Question: I am implementing one 'Custom View' inside a 'ViewController' of my app that I call twice with different parameters, but there is a strange behaviour in this.
As you can see in the picture both 'views' are a group of 'UILabel's and 2 'UIImageView's, both 'Custom View's are equals, actually the same code to create those two views.

I have used colours to know where is each 'Label' and see the 'background'. Grey and orange are the 2 'backgrounds'. first views is ok in its place, but second attributes are outside the real view(grey one). Anyone knows if there is any problem instantiating views like I do? Is there any better way?
I have used this code to instantiate this 'views' in the 'ViewController':
'''
- (void)viewDidLoad
{
[super viewDidLoad];
[self.view addSubview:self.sherpaViewDescubridor];
[self.view addSubview:self.sherpaViewConquistador];
}
#pragma mark - Custom Getters
-(WPSherpaView *)sherpaViewDescubridor
{
if(!sherpaViewDescubridor){
CGRect sherpaFrame = CGRectMake(10, 0, 320, 125);
sherpaViewDescubridor = [[WPSherpaView alloc] initWithFrame:sherpaFrame];
return sherpaViewDescubridor;
}
return sherpaViewDescubridor;
}
-(WPSherpaView *)sherpaViewConquistador
{
if(!sherpaViewConquistador){
CGRect sherpaFrame = self.sherpaViewDescubridor.frame;
sherpaFrame.origin.y = CGRectGetMaxY(sherpaFrame) + 5;
sherpaViewConquistador = [[WPSherpaView alloc] initWithFrame:sherpaFrame];
sherpaViewConquistador.backgroundColor = [UIColor grayColor];
return sherpaViewConquistador;
}
return sherpaViewConquistador;
}
'''
Here it is the Custom View code:
'''
@implementation WPSherpaView
@synthesize aliasLbl, nameLbl ,pointsLbl,positionLbl,profileImg,flagImg, viewNameLbl, warCryLbl;
- (id)initWithFrame:(CGRect)frame
{
self = [super initWithFrame:frame];
if (self) {
CGRect firstLabelFrame = {
.origin.x = kMarginLeft,
.origin.y = self.frame.origin.y + 10.0 ,
.size.width = self.frame.size.width - (2*kMarginLeft),
.size.height = kNameViewHeight,
};
viewNameLbl = [[WPCustomLabel alloc] initWithFrame:firstLabelFrame];
[viewNameLbl setFont:[UIFont systemFontOfSize:KMediumFontSize]];
[viewNameLbl setBackgroundColor:[UIColor redColor]];
viewNameLbl.textAlignment = NSTextAlignmentLeft;
[self addSubview:viewNameLbl];
CGRect centreViewFrame = firstLabelFrame;
centreViewFrame.origin.y = CGRectGetMaxY(firstLabelFrame) + 10.0;
UIView *centerView = [[UIView alloc] initWithFrame:centreViewFrame];
centerView.backgroundColor = [UIColor greenColor];
[self addSubview:centerView];
// LEFT IMAGES
CGRect imageProfileFrame = {
.origin.x = 0,
.origin.y = 0 ,
.size.width = kImageSize,
.size.height = kImageSize,
};
profileImg = [[UIImageView alloc] initWithFrame:imageProfileFrame];
profileImg.backgroundColor = [UIColor blueColor];
[centerView addSubview:profileImg];
imageProfileFrame.origin.x = CGRectGetMaxX(imageProfileFrame)+ kMarginLeft;
flagImg = [[UIImageView alloc] initWithFrame:imageProfileFrame];
flagImg.backgroundColor = [UIColor orangeColor];
[centerView addSubview:flagImg];
// RIGHT LABELS
CGRect labelFrame = imageProfileFrame;
labelFrame.origin.x = CGRectGetMaxX(imageProfileFrame) + (2 * kMarginLeft);
labelFrame.size = kSizelabel;
aliasLbl = [[WPCustomLabel alloc] initWithFrame:labelFrame];
[aliasLbl setFont:[UIFont systemFontOfSize:KMediumFontSize]];
[aliasLbl setBackgroundColor:[UIColor blackColor]];
aliasLbl.textAlignment = NSTextAlignmentLeft;
[centerView addSubview:aliasLbl];
labelFrame.origin.y += kSizelabel.height;
labelFrame.size.height = 15.0;
nameLbl = [[WPCustomLabel alloc] initWithFrame:labelFrame];
[nameLbl setFont:[UIFont systemFontOfSize:KMinFontSize]];
[nameLbl setBackgroundColor:[UIColor grayColor]];
nameLbl.textAlignment = NSTextAlignmentLeft;
[centerView addSubview:nameLbl];
labelFrame.origin.y += kSizelabel.height;
positionLbl = [[WPCustomLabel alloc] initWithFrame:labelFrame];
[positionLbl setFont:[UIFont systemFontOfSize:13]];
[positionLbl setBackgroundColor:[UIColor orangeColor]];
positionLbl.textAlignment = NSTextAlignmentLeft;
[centerView addSubview:positionLbl];
labelFrame.origin.y += kSizelabel.height;
warCryLbl = [[WPCustomLabel alloc] initWithFrame:labelFrame];
[warCryLbl setFont:[UIFont systemFontOfSize:13]];
[warCryLbl setBackgroundColor:[UIColor blackColor]];
warCryLbl.textAlignment = NSTextAlignmentLeft;
[centerView addSubview:warCryLbl];
centreViewFrame.size.height = CGRectGetMaxY(labelFrame) + 5 ;
centerView.frame = centreViewFrame;
// BORDER VIEW
CGRect bordeFrame = self.frame;
bordeFrame.size.height = 0.5;
bordeFrame.origin.y = self.frame.size.height - 0.5;
bordeFrame.origin.x = kMarginLeft;
UIView *bottomBorder = [[UIView alloc] initWithFrame:bordeFrame];
bottomBorder.backgroundColor = [UIColor grayColor];
[self addSubview:bottomBorder];
}
return self;
}
'''
Thank you
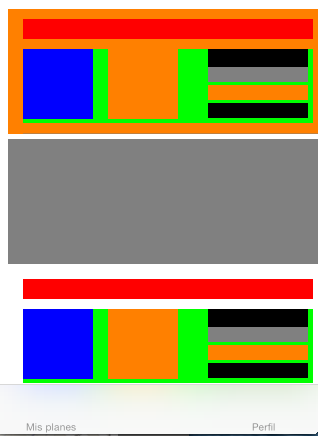
Answer: Try this
'''
CGRect firstLabelFrame = {
.origin.x = kMarginLeft,
.origin.y = self.bounds.origin.y + 10.0 , // <----
.size.width = self.bounds.size.width - (2*kMarginLeft), // <-----
.size.height = kNameViewHeight,
};
'''